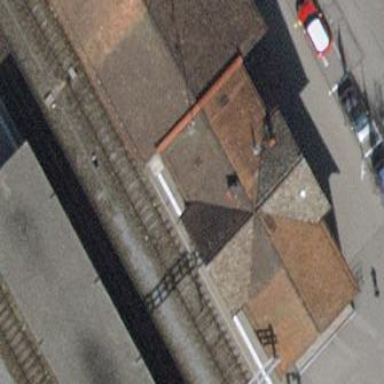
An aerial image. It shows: Train station building.